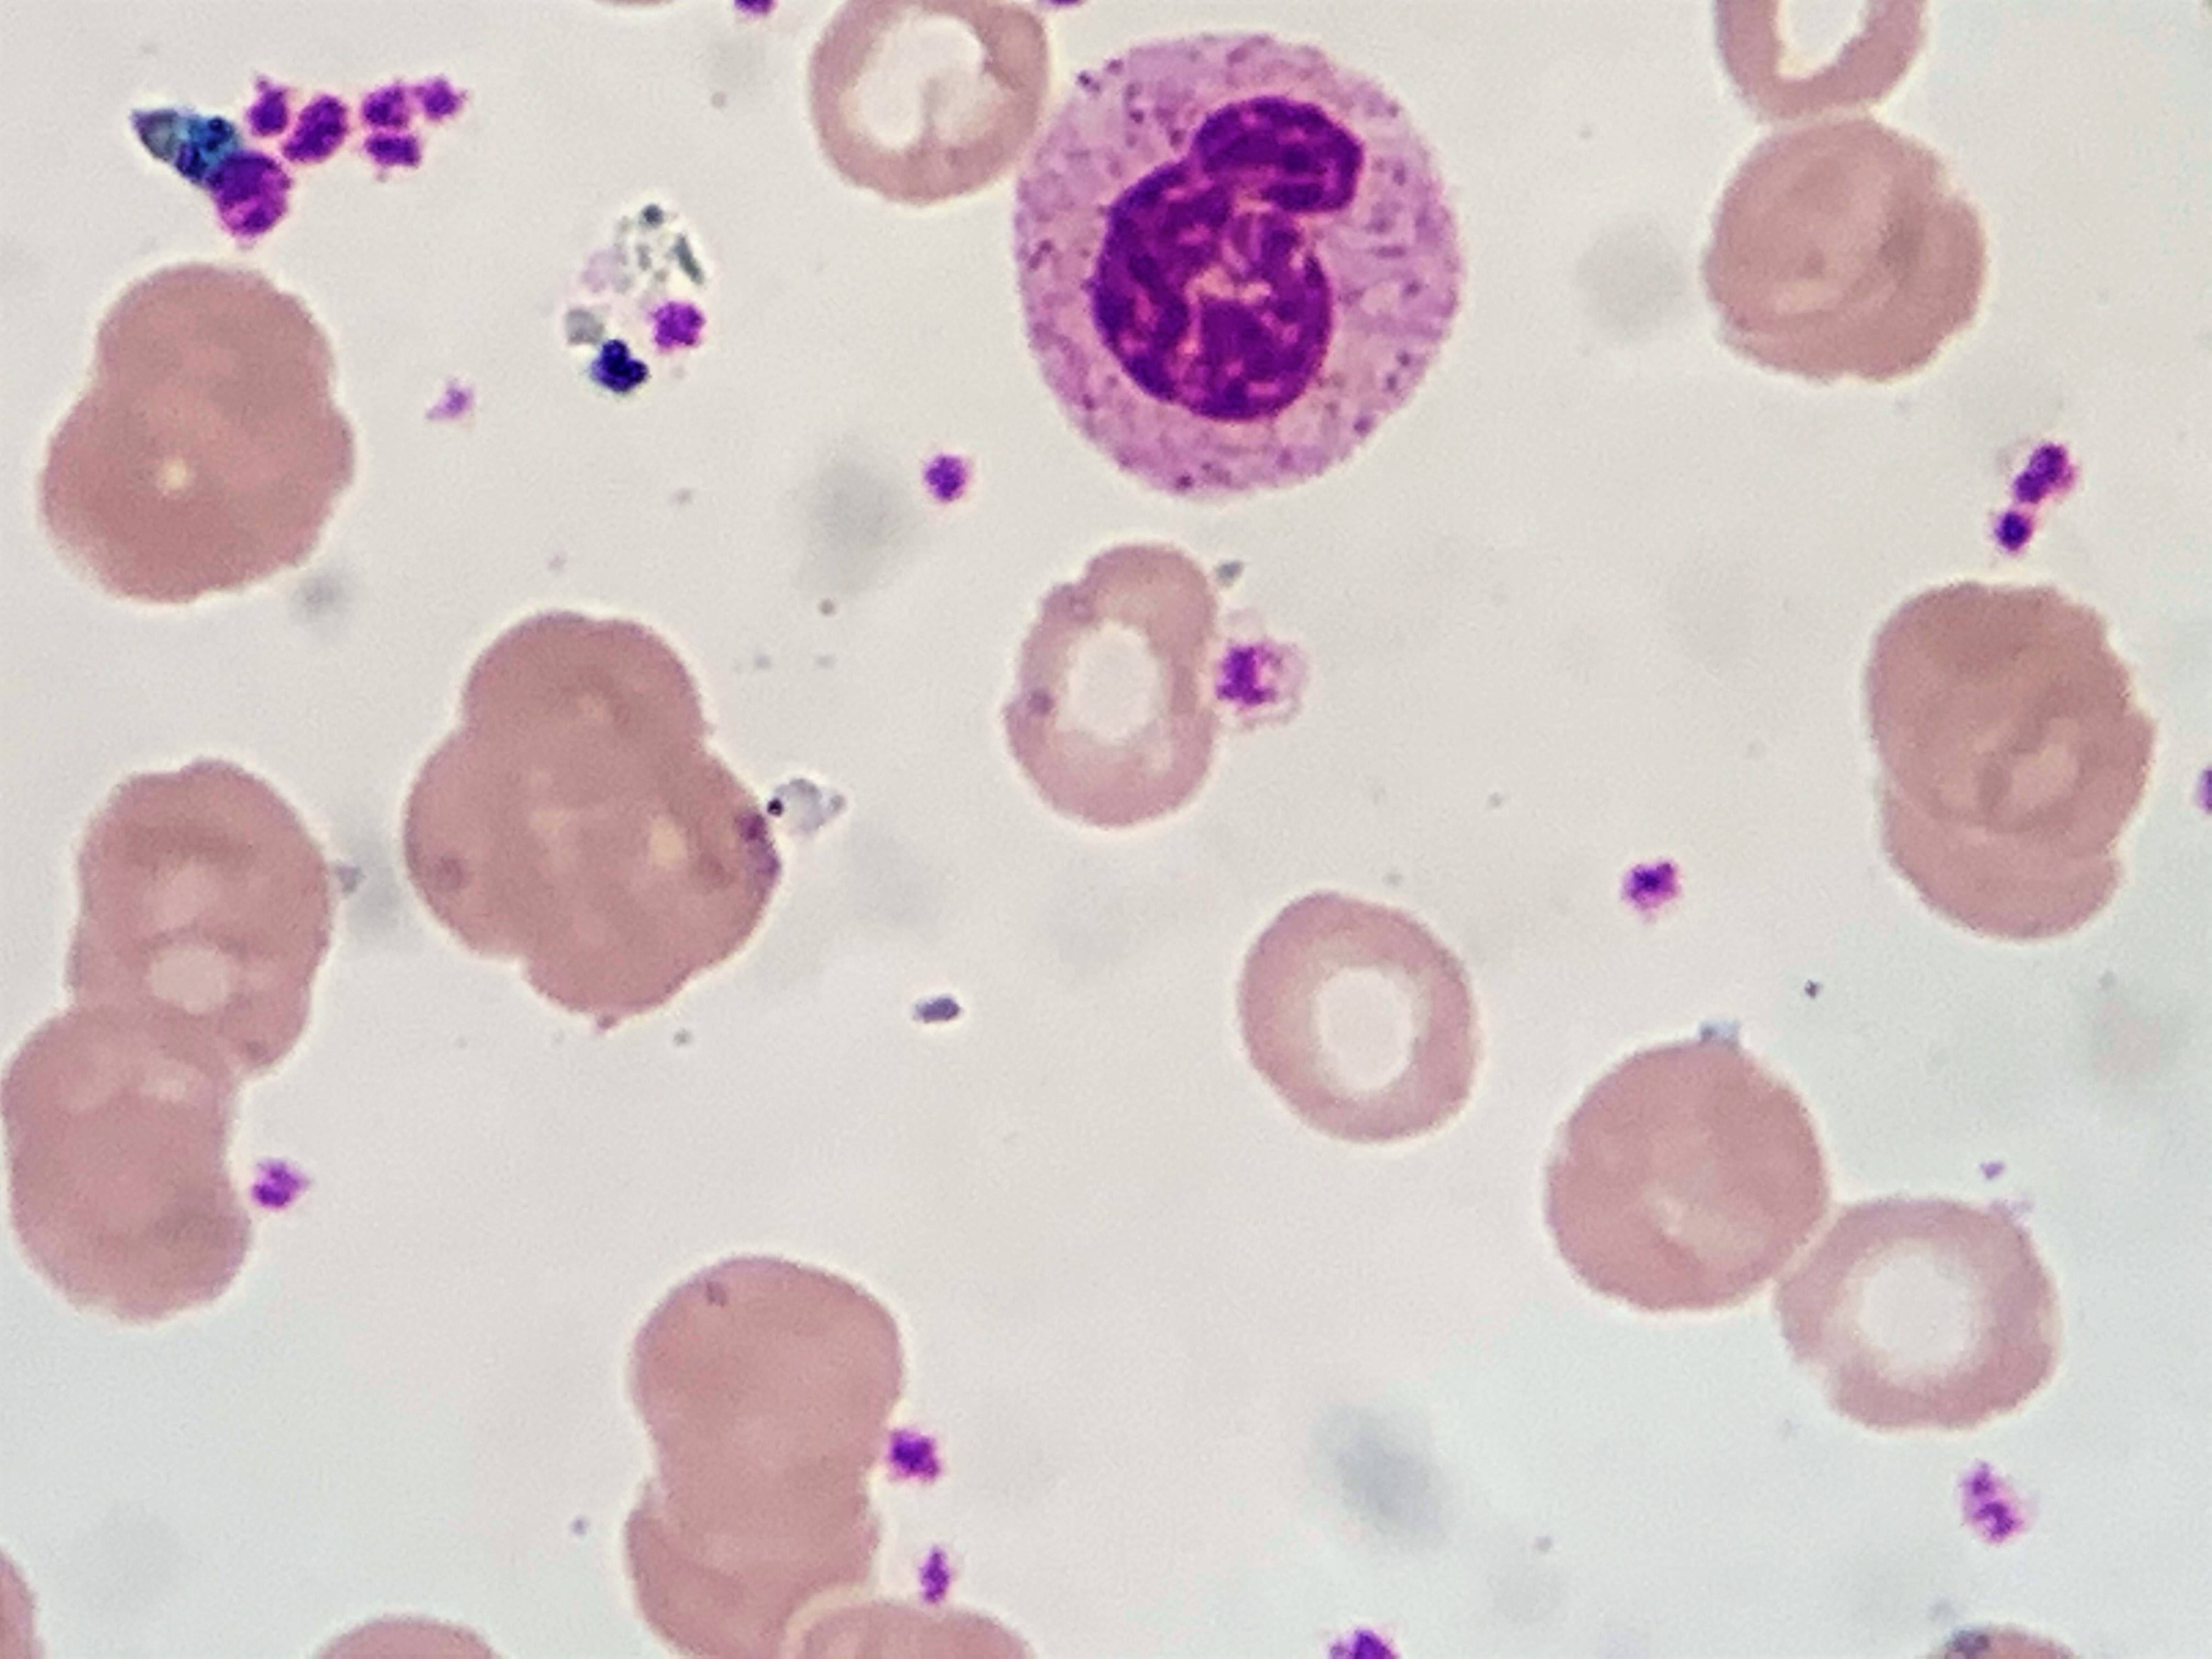
Cell type: NEUTROPHILS